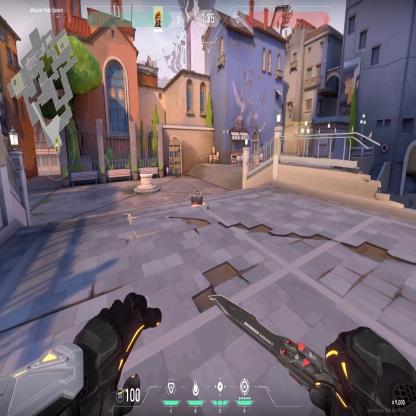
Label: dropped spike